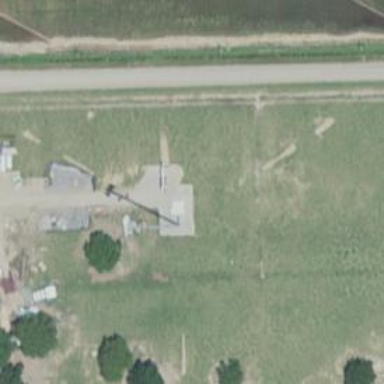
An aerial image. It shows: Communication mast tower.